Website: crate-barrel
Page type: receipt
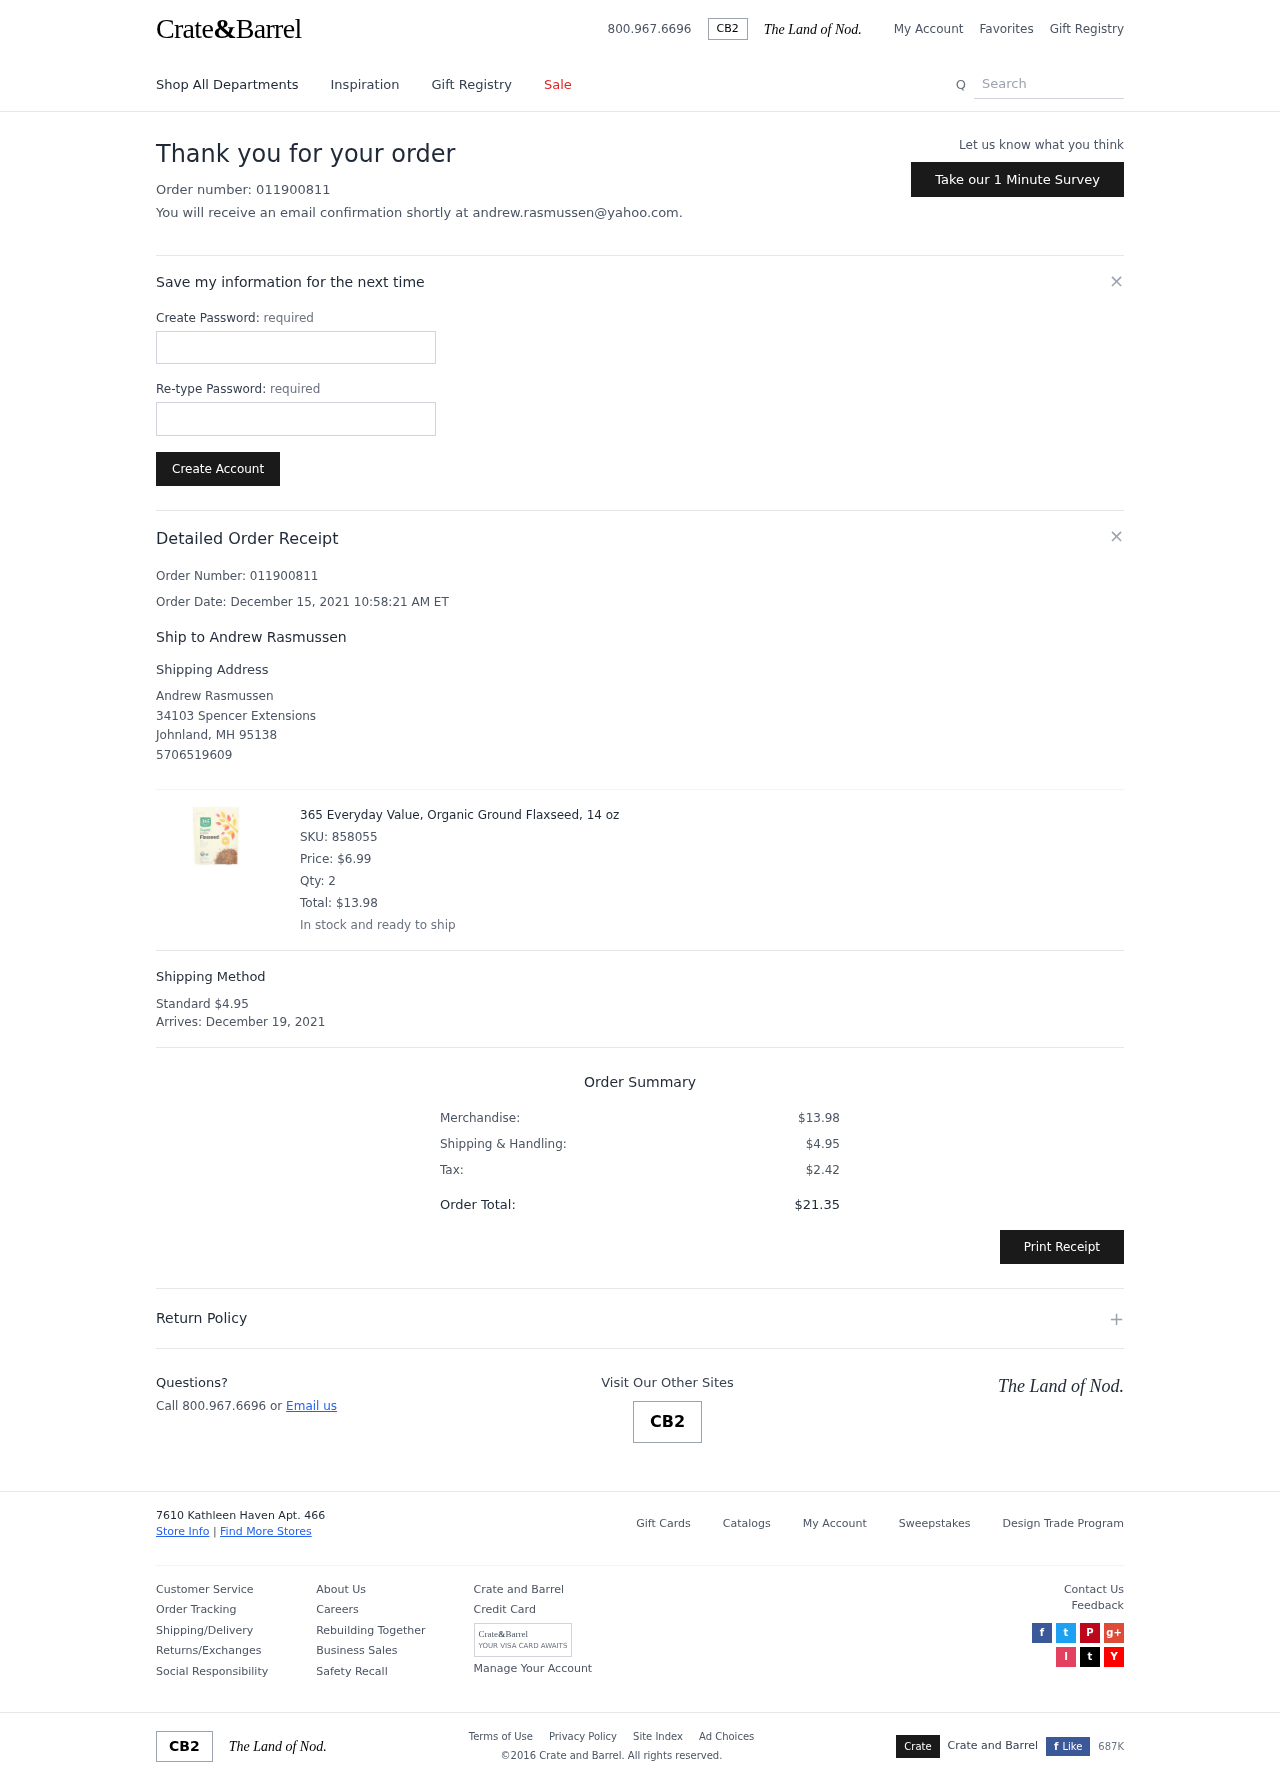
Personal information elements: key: PII_CITY
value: Johnland
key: PII_EMAIL
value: andrew.rasmussen@yahoo.com
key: PII_FULLNAME
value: Andrew Rasmussen
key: PII_FULLNAME
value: Ship to Andrew Rasmussen
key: PII_PHONE
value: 5706519609
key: PII_POSTCODE
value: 95138
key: PII_STATE_ABBR
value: MH
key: PII_STREET
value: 34103 Spencer Extensions
Product elements: key: PRODUCT1_NAME
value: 365 Everyday Value, Organic Ground Flaxseed, 14 oz
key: PRODUCT1_PRICE
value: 6.99
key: PRODUCT1_QUANTITY
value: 2
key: PRODUCT1_SKU
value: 858055
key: PRODUCT1_TOTAL
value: $13.98
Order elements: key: ORDER_ID
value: Order Number: 011900811
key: ORDER_ID
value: Order number: 011900811
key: ORDER_DATE
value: Order Date: December 15, 2021 10:58:21 AM ET
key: ORDER_SHIPPING_COST
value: $4.95
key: ORDER_DELIVERY_DATE
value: December 19, 2021
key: ORDER_SUBTOTAL
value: $13.98
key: ORDER_TAX
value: $2.42
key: ORDER_TOTAL
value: $21.35
Search elements: key: HEADER_SEARCH
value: Search